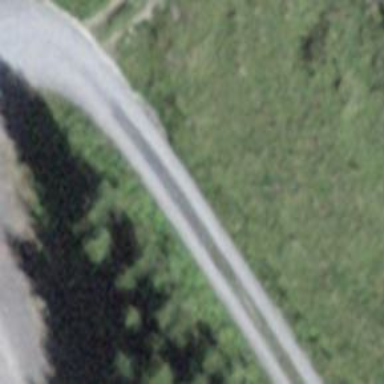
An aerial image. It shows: Well-maintained track road with grade 1 tracktype.